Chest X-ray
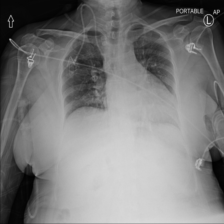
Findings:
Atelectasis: negative
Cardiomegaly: negative
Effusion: negative
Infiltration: negative
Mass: negative
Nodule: negative
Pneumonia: negative
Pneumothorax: negative
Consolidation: negative
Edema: negative
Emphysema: negative
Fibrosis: negative
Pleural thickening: negative
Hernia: negative